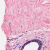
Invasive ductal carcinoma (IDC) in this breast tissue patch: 0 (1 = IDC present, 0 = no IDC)